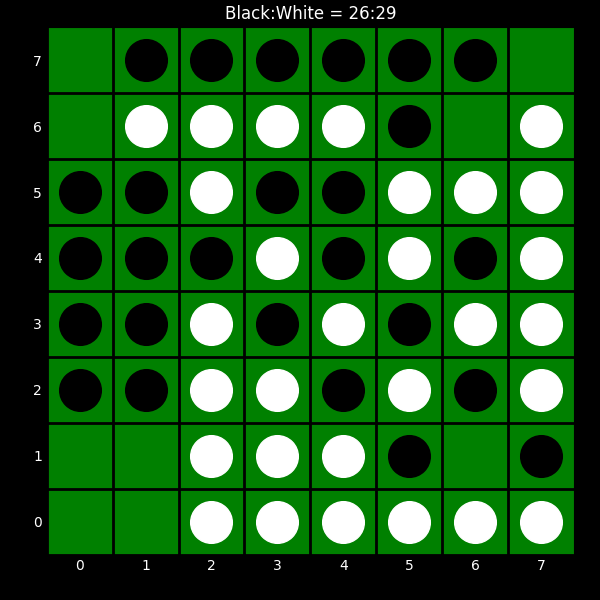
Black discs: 26
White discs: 29